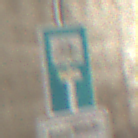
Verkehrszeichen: SackgasseRadverkehrDurchlaessig
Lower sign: HinweisGeaenderteVorfahrtVerkehrsfuehrungVerkehrsregelung3
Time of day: Midday
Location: Roofed (Tunnel)
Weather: NotSpecified
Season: NotSpecified
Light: Natural